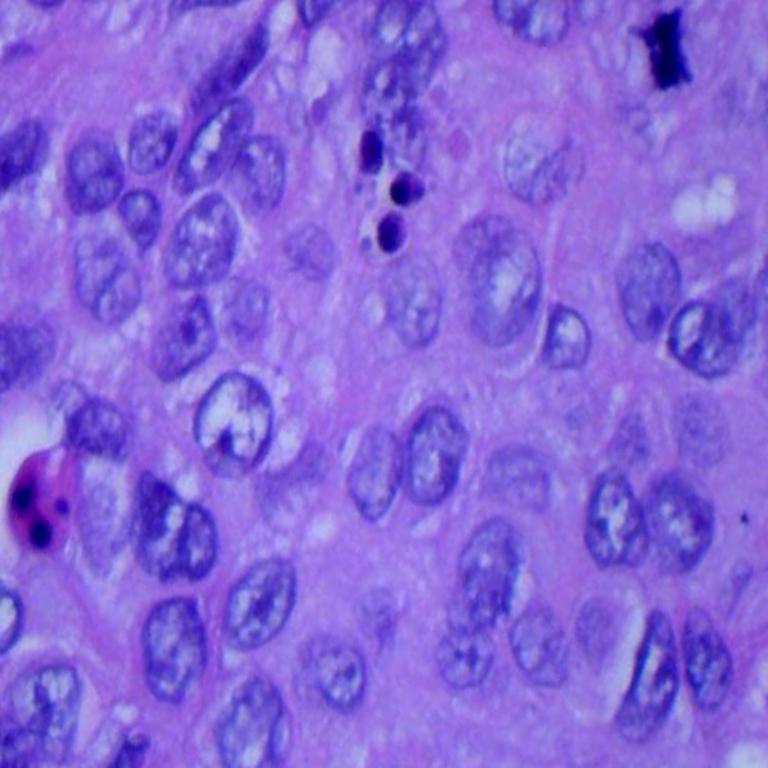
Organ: lung
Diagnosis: squamous carcinomas